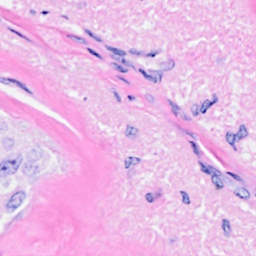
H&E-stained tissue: Breast